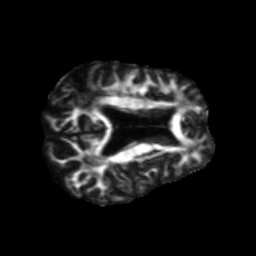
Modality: FA
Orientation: axial
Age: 73
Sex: female
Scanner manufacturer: siemens
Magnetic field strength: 3 T
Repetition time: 5.47 s
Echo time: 0.0854 s